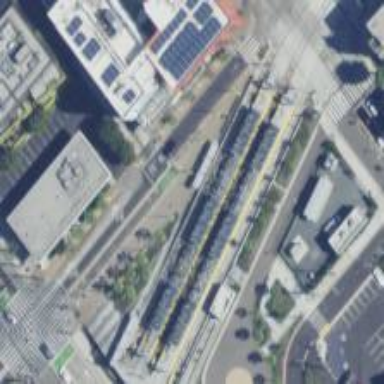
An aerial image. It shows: Concrete platform with shelter for light rail transportation.